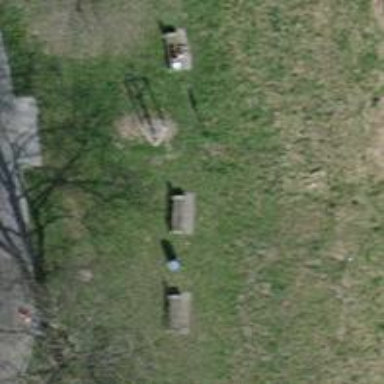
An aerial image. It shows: Picnic table located in leisure land area.